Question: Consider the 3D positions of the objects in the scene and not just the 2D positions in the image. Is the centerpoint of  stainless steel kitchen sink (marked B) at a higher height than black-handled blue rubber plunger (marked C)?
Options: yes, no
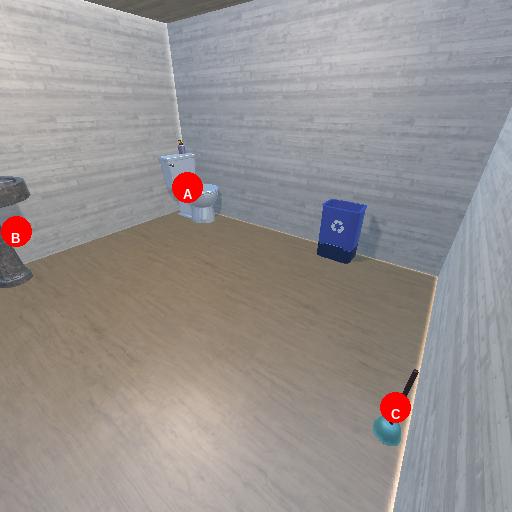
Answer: yes